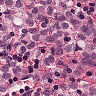
Metastatic tissue present: yes